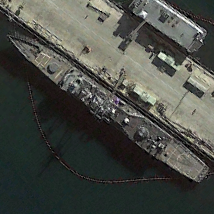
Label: cruiser